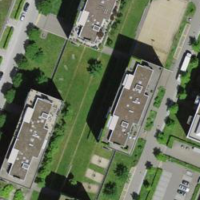
EUNIS habitat code: 55
Species observed at this site:
Papilio machaon
Onychogomphus forcipatus
Colchicum autumnale
Sympetrum sanguineum
Pieris mannii
Macroglossum stellatarum